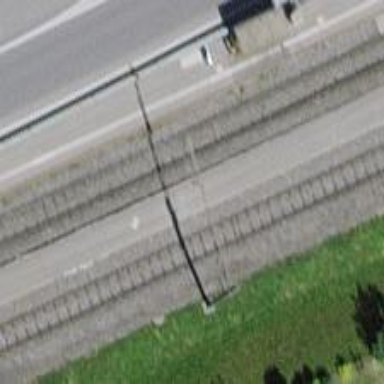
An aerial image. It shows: Railway halt.